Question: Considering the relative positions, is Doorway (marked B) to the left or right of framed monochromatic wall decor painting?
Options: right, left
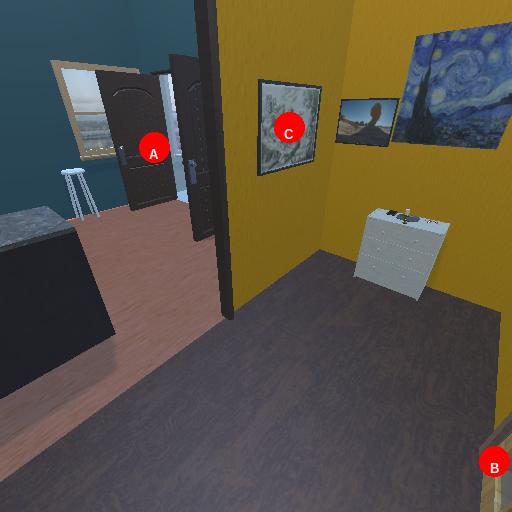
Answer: right